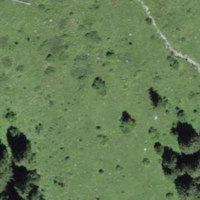
EUNIS habitat code: 23
Species observed at this site:
Chamaenerion fleischeri